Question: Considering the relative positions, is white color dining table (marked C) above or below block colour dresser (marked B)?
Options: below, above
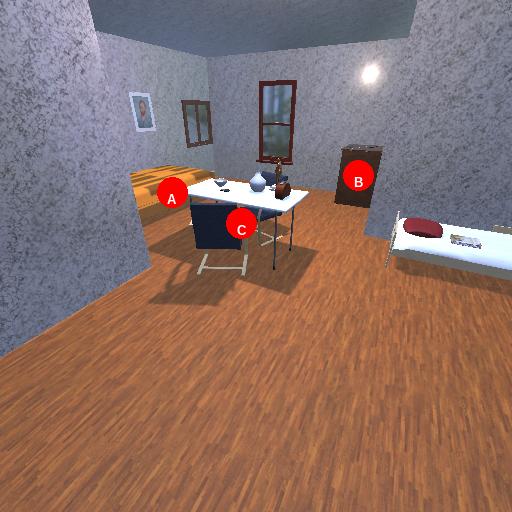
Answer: below